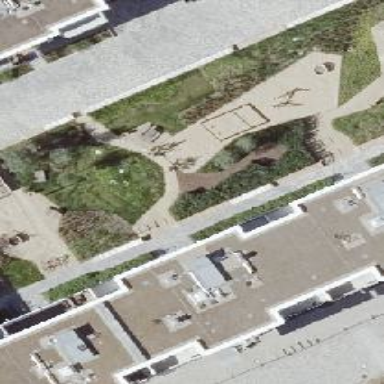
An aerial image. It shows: Playground with swings.